RGB frame:
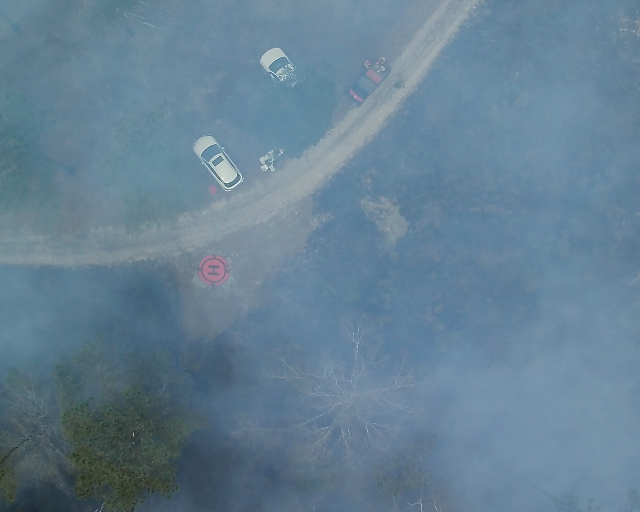
Thermal frame:
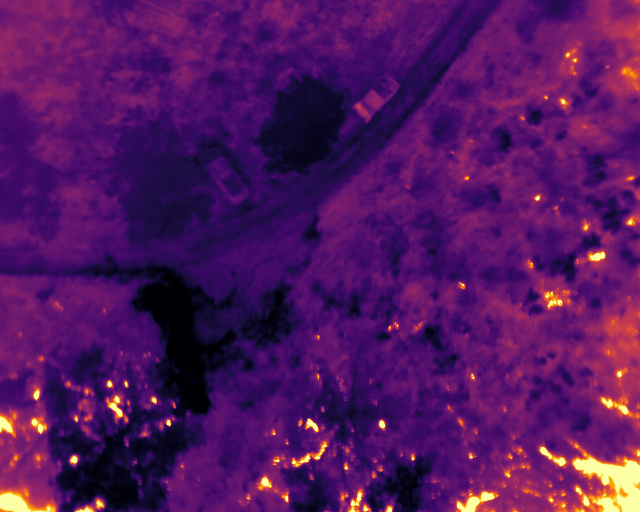
Captured: 2026-02-26 03:11:39
Pixels at or above 80 °C: 1705 (fraction of frame: 0.005203)